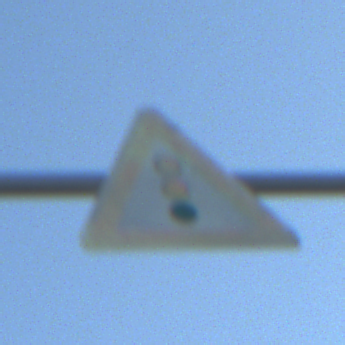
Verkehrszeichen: Lichtzeichenanlage
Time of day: MorningAfternoon
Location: Outdoor (Nature)
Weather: Clear
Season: NotSpecified
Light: Natural